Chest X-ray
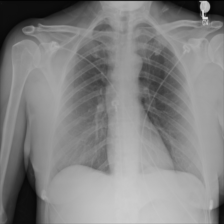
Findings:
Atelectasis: negative
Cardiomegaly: negative
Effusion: negative
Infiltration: negative
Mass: negative
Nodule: negative
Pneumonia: negative
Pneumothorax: negative
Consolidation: negative
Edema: negative
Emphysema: negative
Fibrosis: negative
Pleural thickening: negative
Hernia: negative